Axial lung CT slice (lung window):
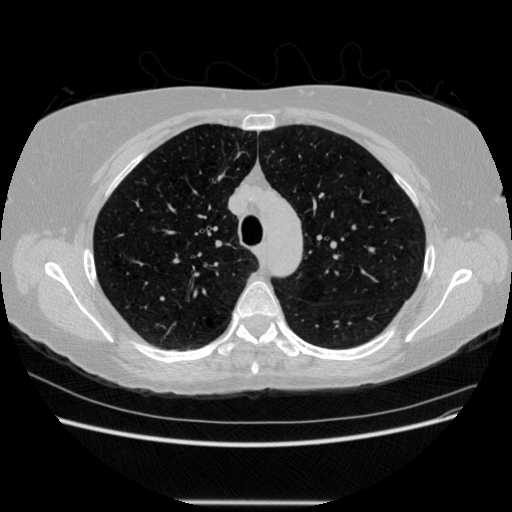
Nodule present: no